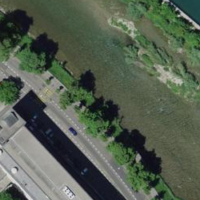
EUNIS habitat code: 55
Species observed at this site:
Chroicocephalus ridibundus
Allium ursinum
Turdus philomelos
Alcedo atthis
Anas platyrhynchos
Erithacus rubecula
Mergus merganser
Cinclus cinclus
Turdus merula